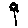
Label: flower